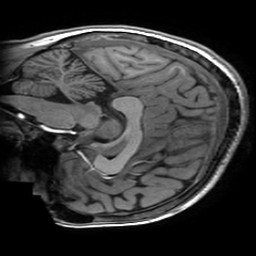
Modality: T1w
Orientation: sagittal
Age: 30
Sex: female
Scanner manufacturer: ge
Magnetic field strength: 3 T
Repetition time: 0.00724 s
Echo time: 0.0027 s